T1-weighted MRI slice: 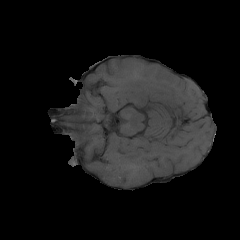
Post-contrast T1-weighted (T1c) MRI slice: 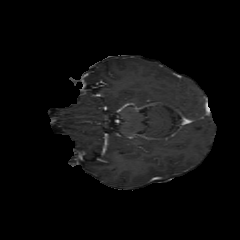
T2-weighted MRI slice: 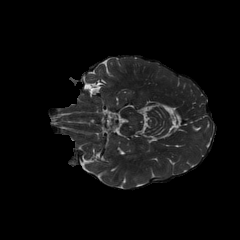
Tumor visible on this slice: no